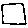
Label: square